Question:
As seen on the right, I want to create an expandable row. I am confused how to use TableCellBuilder and/or buildContactRow.
Could someone give me any pointers or point me to a tutorial
I am thinking of using a disclosure panel.
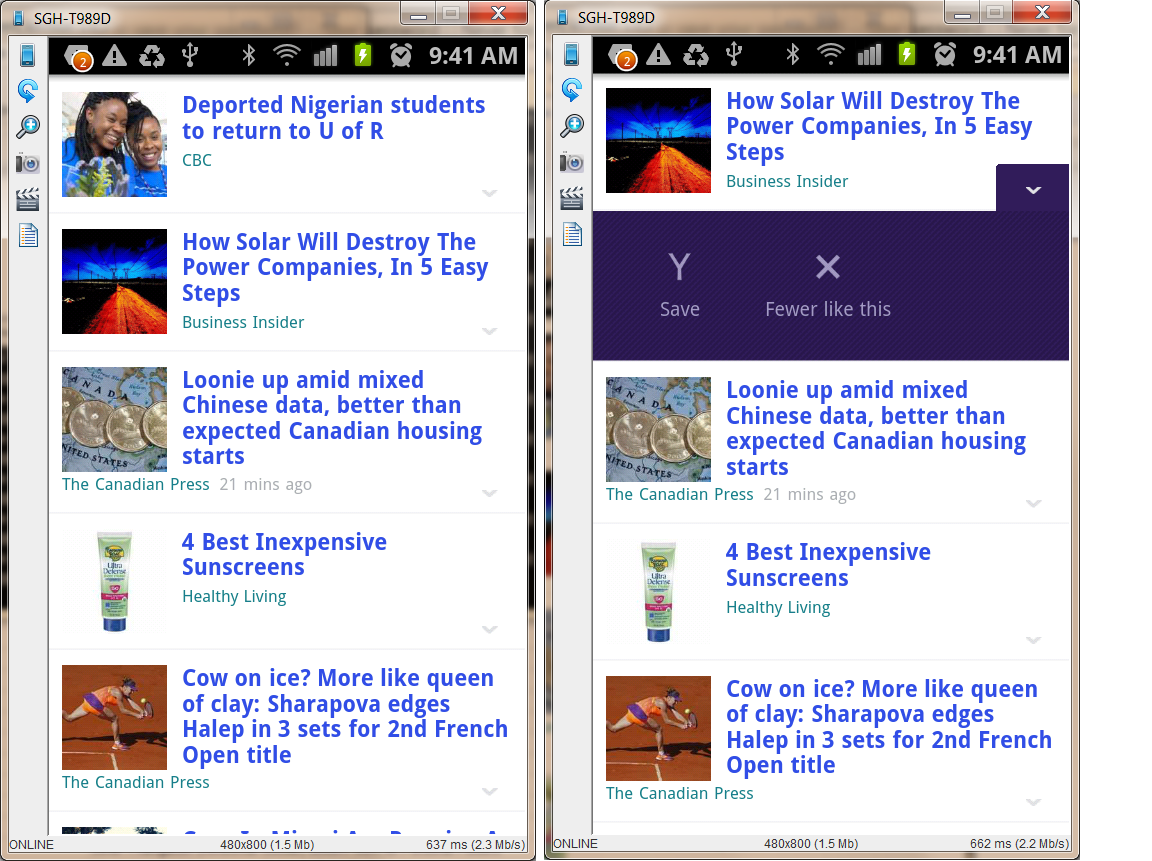
Answer: You can use Disclosure panel(perfomance is good).
In my project i have tried TableCellBuilder with cell table but not works what i expected.
Using Disclosure panel you can enable animation also. I have created more that 300 Disclosure panel at a single hit dynamically data from mysql db. but it works fine. so perfomance and efficient is faster in UI.